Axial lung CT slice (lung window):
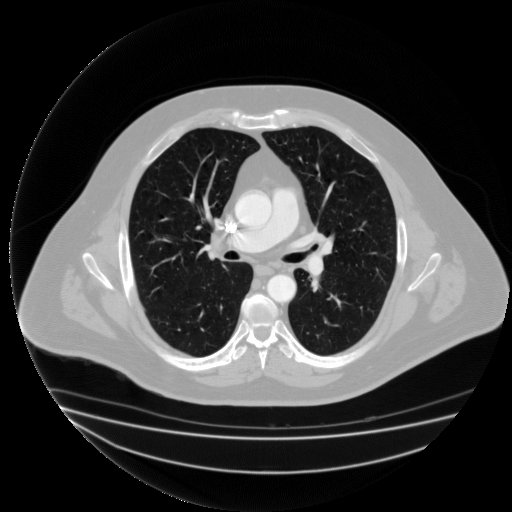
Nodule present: no